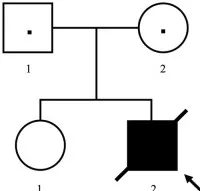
Pedigree of the family (A). Location of ATP7A variant (p. Ala1217Aspfs*2) at protein level. ATP7A has six copper binding sites (Cu), eight transmembrane domains, an activation domain.
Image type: radiology (x_ray)